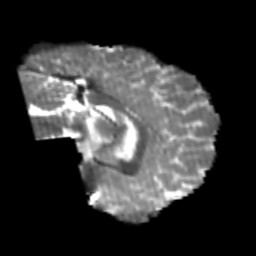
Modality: T2w
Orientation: sagittal
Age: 24
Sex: male
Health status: healthy
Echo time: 0.074 s